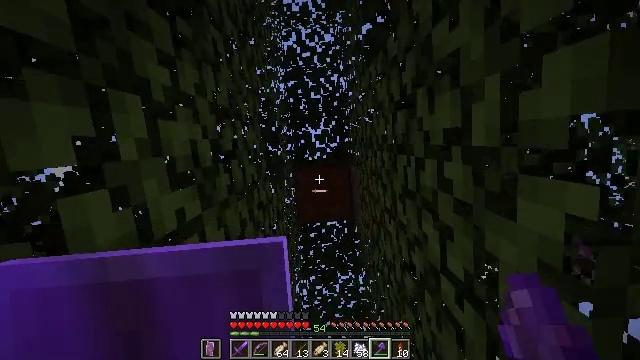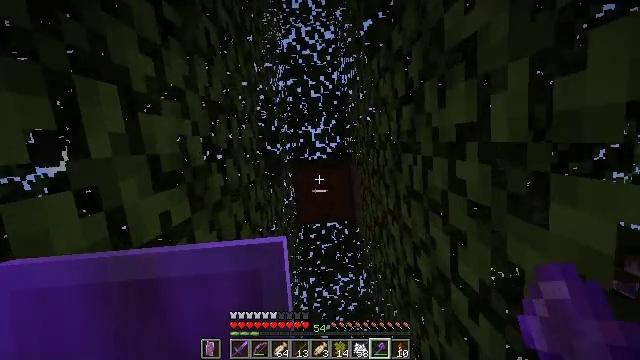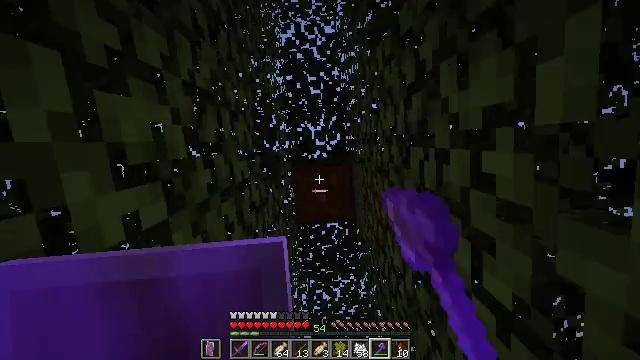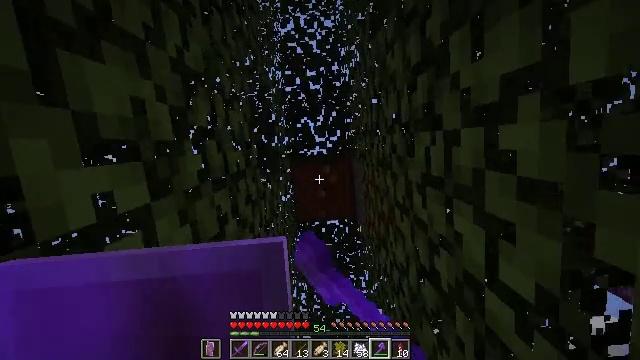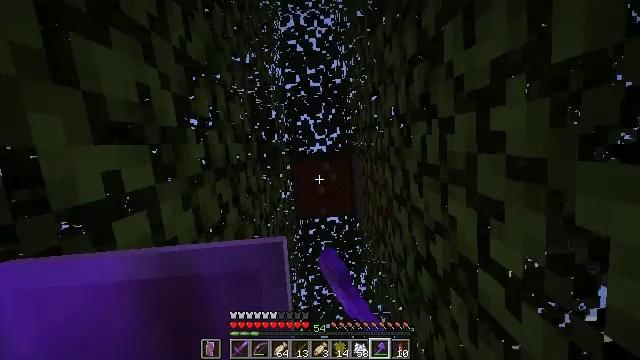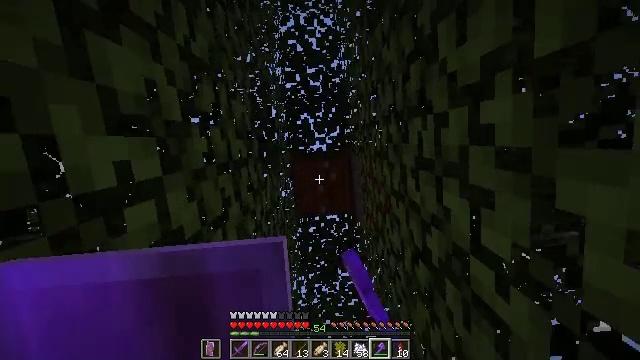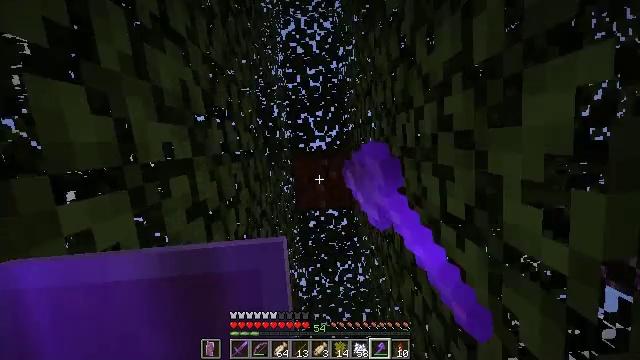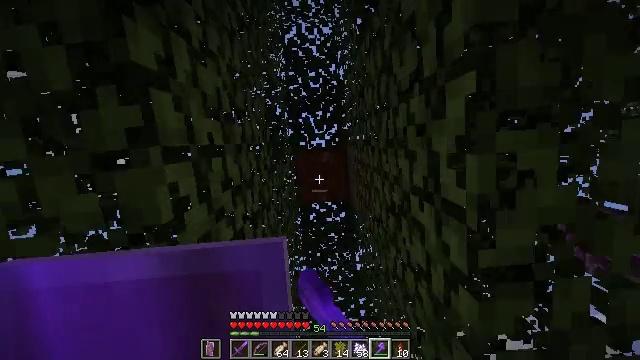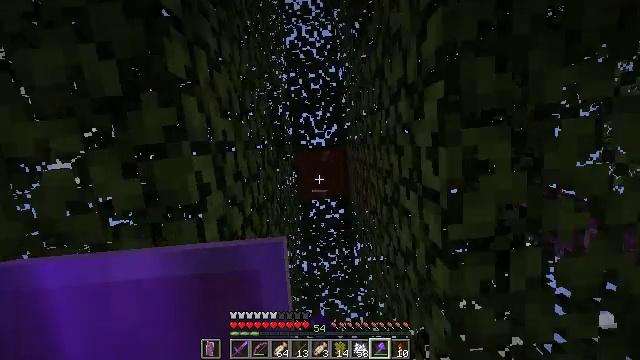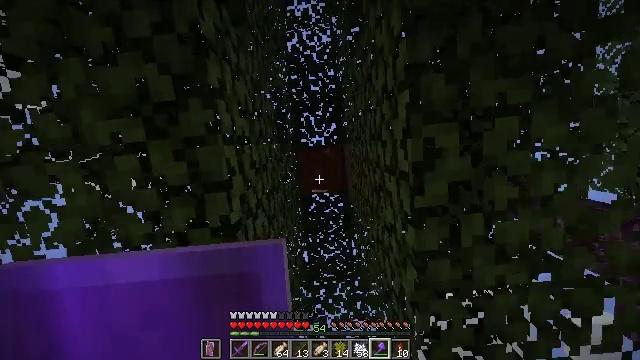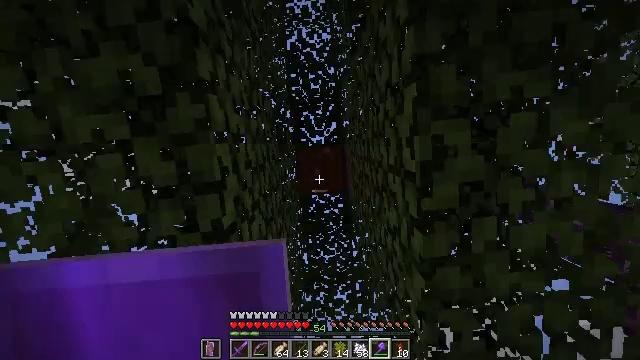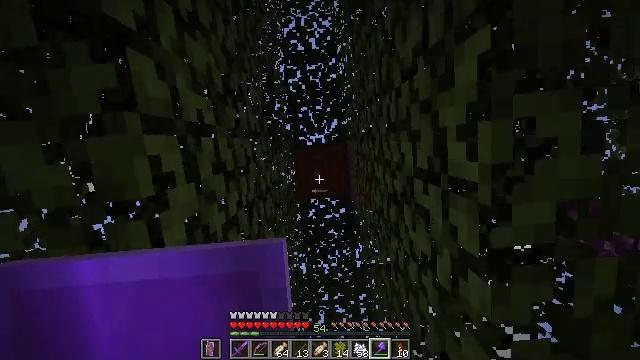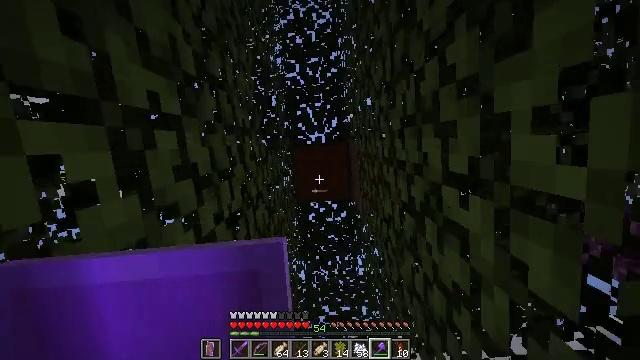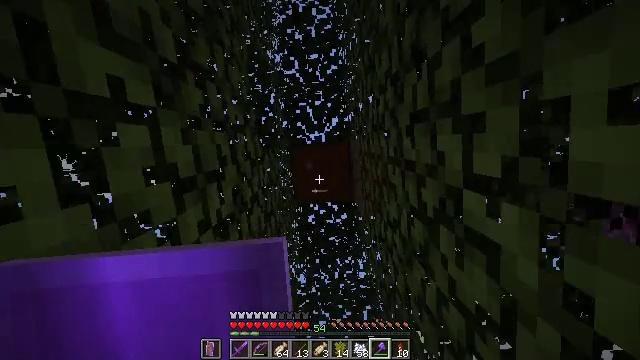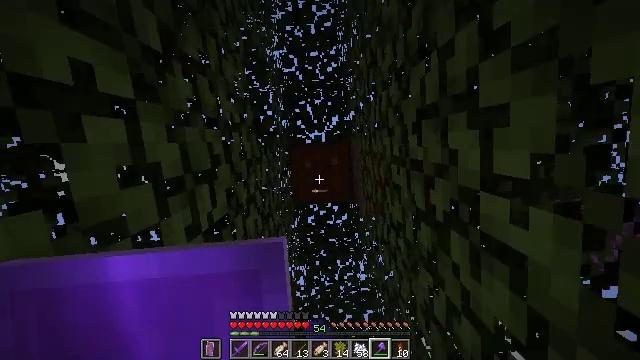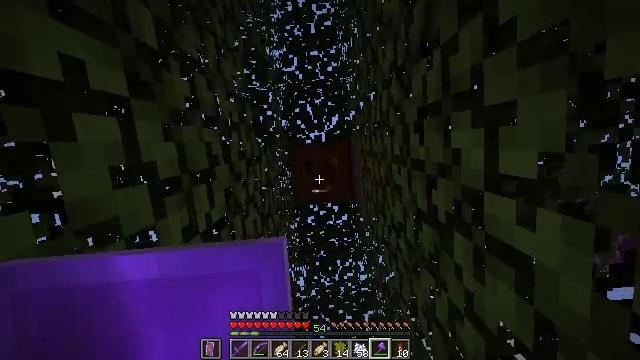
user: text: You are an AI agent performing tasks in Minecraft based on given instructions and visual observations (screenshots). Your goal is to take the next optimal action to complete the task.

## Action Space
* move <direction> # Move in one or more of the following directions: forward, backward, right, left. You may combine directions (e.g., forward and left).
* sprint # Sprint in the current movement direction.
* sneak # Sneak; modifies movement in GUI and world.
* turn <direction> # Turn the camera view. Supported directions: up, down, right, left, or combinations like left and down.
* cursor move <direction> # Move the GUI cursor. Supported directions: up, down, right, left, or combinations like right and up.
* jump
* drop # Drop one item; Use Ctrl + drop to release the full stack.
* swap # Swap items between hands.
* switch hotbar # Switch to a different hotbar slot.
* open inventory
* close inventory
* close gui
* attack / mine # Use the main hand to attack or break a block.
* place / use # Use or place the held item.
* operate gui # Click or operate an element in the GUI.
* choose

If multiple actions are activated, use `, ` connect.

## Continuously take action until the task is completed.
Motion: motion action
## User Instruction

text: Break the acacia log from the tree.
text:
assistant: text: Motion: move forward, attack / mine, jump
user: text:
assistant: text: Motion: move forward, attack / mine, jump
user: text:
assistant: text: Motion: attack / mine, jump
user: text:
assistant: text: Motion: attack / mine, jump
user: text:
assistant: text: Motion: attack / mine, jump
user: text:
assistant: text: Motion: attack / mine, jump
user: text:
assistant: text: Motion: attack / mine, jump
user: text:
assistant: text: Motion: attack / mine, jump
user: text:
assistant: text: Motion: attack / mine, jump
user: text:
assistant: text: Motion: attack / mine, jump
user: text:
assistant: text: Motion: attack / mine, jump
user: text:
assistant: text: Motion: attack / mine, jump
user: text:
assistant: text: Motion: attack / mine, jump
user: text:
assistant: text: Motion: attack / mine, jump
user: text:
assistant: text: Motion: attack / mine, jump
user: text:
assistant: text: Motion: attack / mine, jump
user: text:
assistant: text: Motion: attack / mine, jump
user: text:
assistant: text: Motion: attack / mine, jump
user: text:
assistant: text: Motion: attack / mine, jump
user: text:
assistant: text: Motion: attack / mine, jump
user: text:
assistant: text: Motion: attack / mine, jump
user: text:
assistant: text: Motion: attack / mine, jump
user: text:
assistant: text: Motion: attack / mine, jump
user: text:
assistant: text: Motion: attack / mine, jump
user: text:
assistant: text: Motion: attack / mine, jump
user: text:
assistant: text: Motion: attack / mine, jump
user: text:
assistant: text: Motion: attack / mine, jump
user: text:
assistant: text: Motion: attack / mine, jump
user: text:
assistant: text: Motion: attack / mine, jump
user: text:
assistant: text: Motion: attack / mine, jump